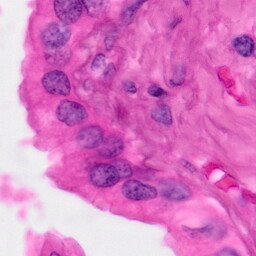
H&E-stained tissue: Pancreatic